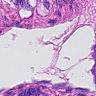
Metastatic tissue present: yes